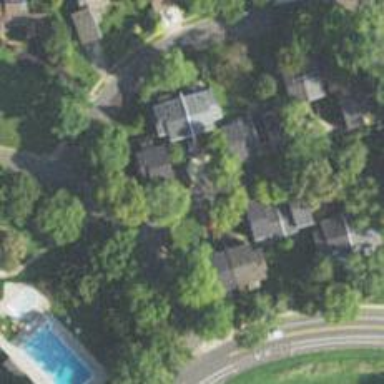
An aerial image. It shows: Living street.